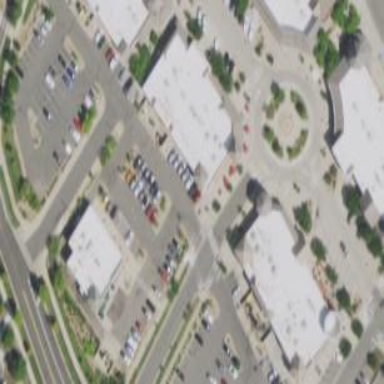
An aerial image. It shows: Retail building.